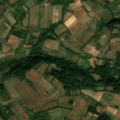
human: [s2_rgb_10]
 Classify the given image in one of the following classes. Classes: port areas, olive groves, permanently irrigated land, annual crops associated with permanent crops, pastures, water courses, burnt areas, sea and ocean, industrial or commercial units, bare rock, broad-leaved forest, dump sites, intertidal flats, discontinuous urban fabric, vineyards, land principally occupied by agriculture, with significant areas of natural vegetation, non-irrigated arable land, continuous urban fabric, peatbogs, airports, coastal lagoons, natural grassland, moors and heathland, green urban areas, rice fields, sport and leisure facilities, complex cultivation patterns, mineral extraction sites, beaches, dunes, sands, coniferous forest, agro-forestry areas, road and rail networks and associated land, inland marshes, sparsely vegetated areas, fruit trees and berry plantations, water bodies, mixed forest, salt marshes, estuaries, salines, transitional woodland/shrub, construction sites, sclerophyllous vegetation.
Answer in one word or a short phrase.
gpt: complex cultivation patterns, land principally occupied by agriculture, with significant areas of natural vegetation, broad-leaved forest